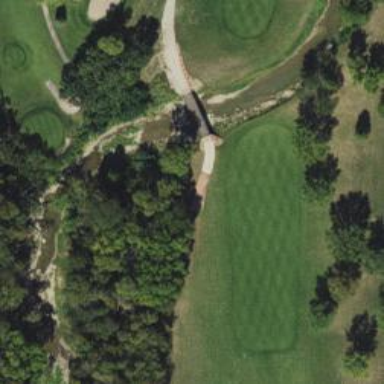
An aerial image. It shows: Path used for both walking and golf.